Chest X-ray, PA view. Patient: 70 years old, sex M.
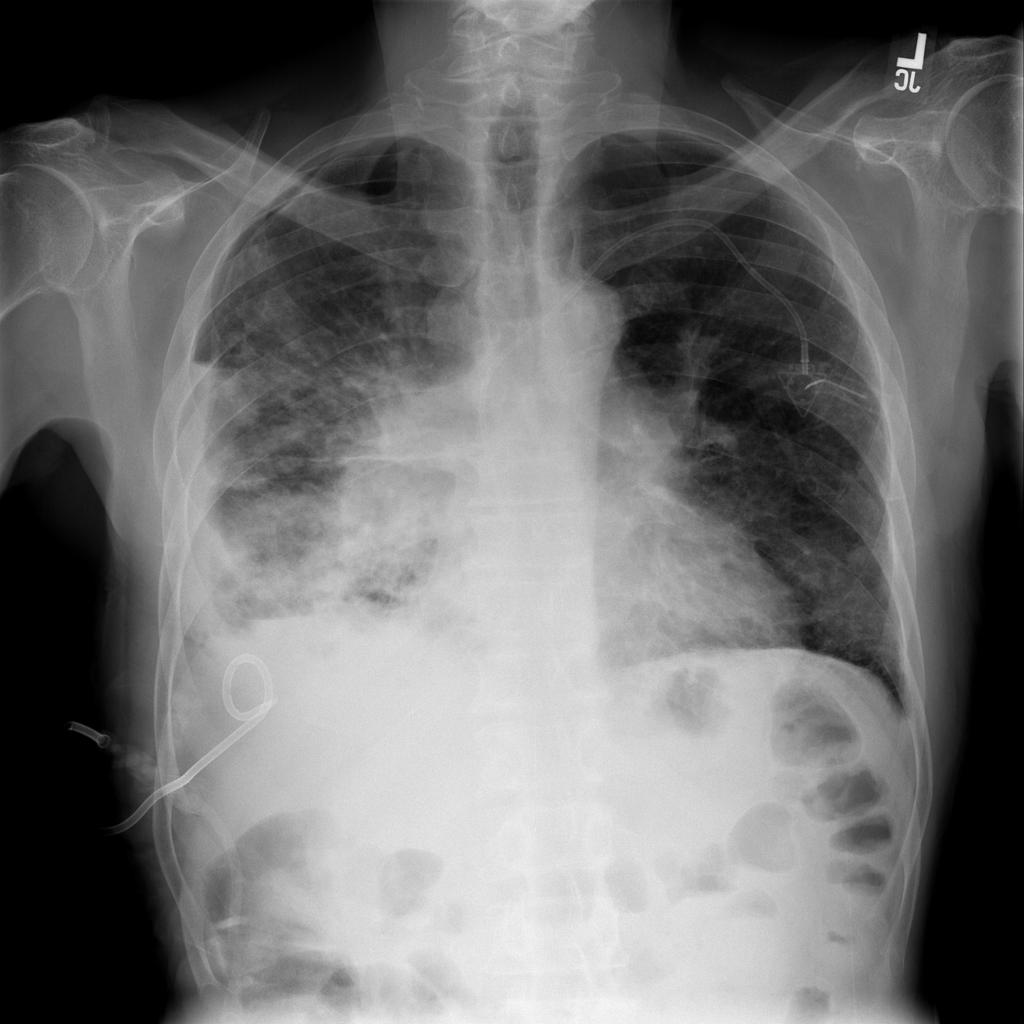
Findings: Effusion, Infiltration, Mass, Nodule